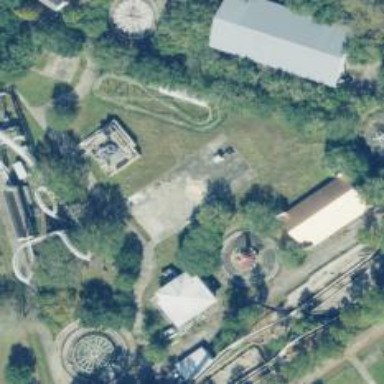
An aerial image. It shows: Attraction noted as roller coaster.